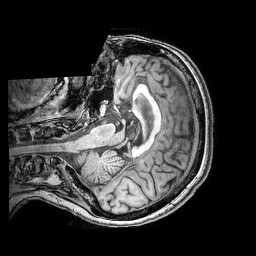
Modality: T1w
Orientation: axial
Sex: female
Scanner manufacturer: philips
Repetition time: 0.008175 s
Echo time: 0.00376 s